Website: bh-photo
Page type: cart
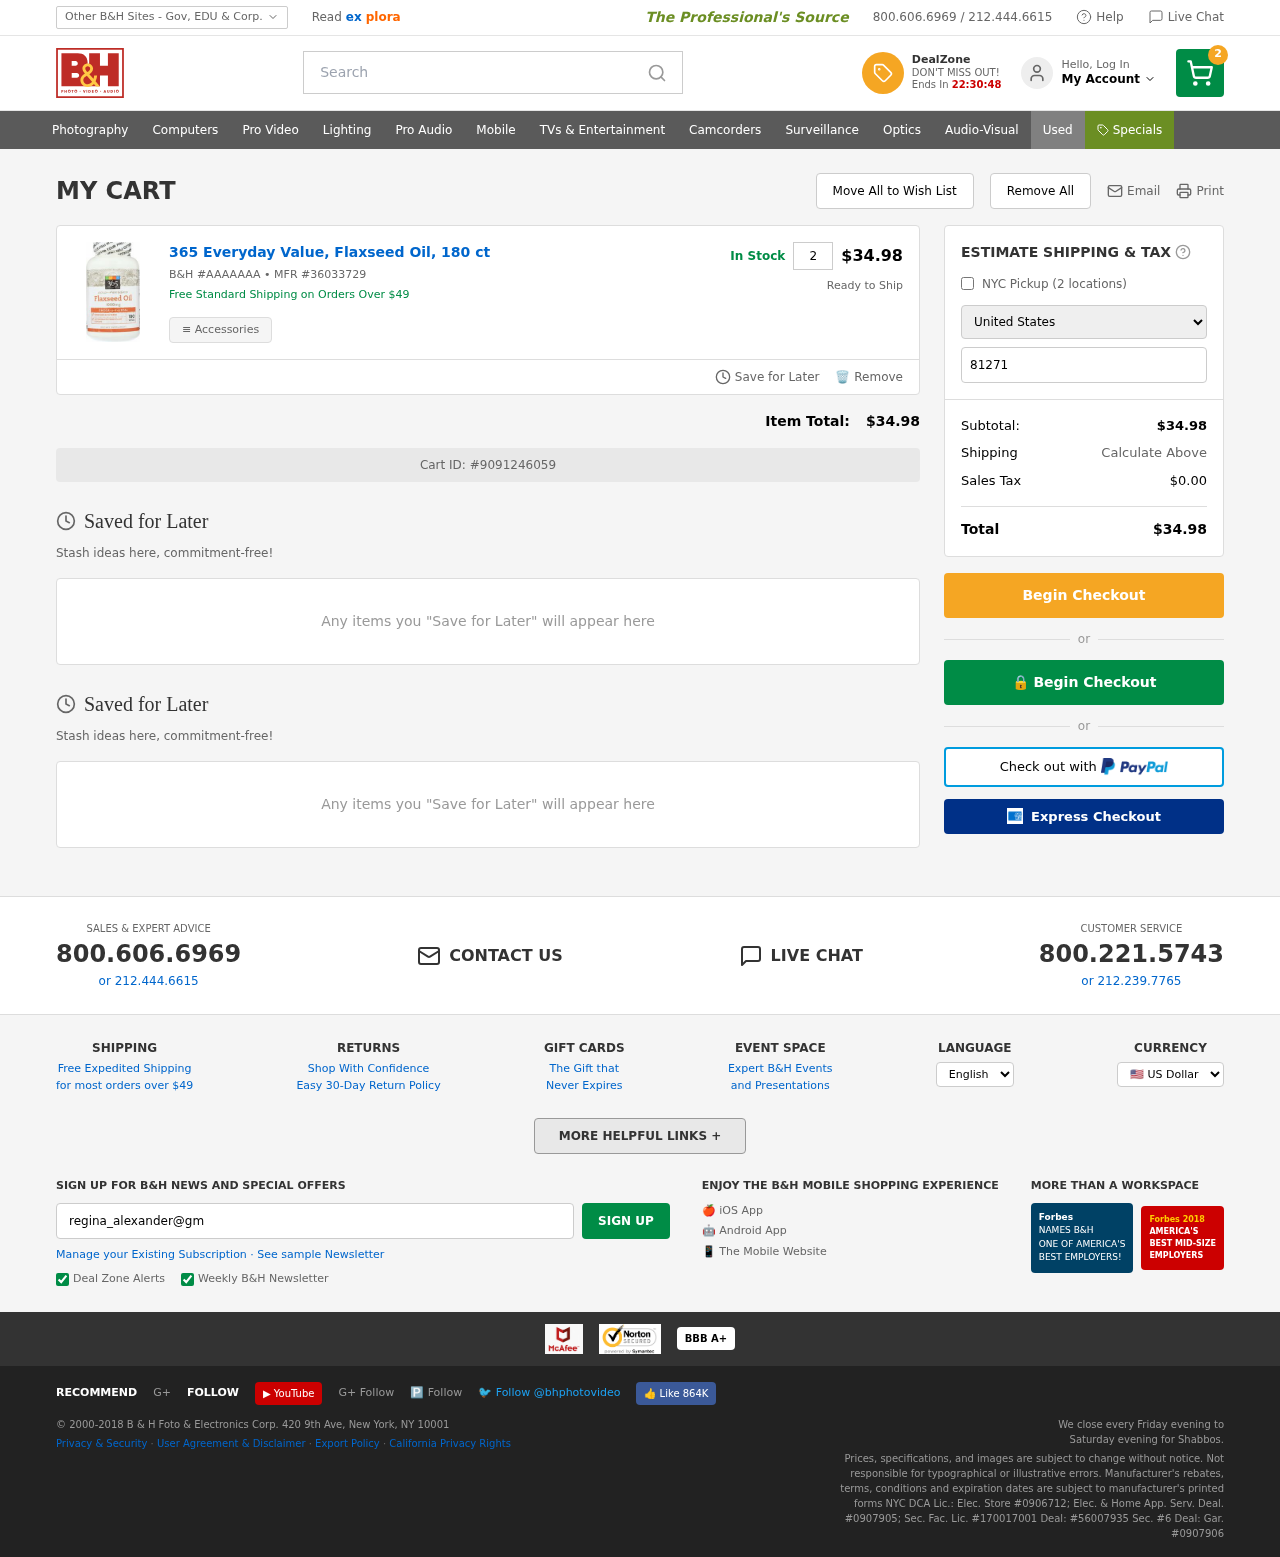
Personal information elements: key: PII_COUNTRY
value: United States
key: PII_EMAIL
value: regina_alexander@gmail.com
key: PII_POSTCODE
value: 81271
Product elements: key: PRODUCT1_NAME
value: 365 Everyday Value, Flaxseed Oil, 180 ct
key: PRODUCT1_QUANTITY
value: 2
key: PRODUCT1_SKU
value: AAAAAAA
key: PRODUCT1_MFR
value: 36033729
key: PRODUCT1_SUBTOTAL
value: $34.98
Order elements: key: ORDER_NUM_ITEMS
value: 2
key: ORDER_SUBTOTAL
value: $34.98
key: ORDER_ID
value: #9091246059
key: ORDER_TAX
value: $0.00
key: ORDER_TOTAL
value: $34.98
Search elements: key: HEADER_SEARCH
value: Search